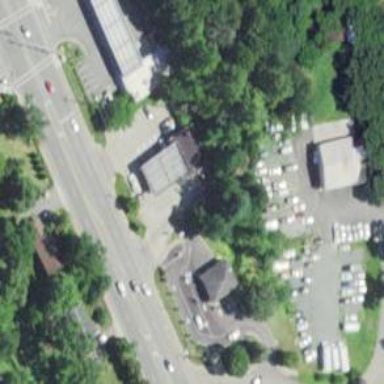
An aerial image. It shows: Convenience shop.